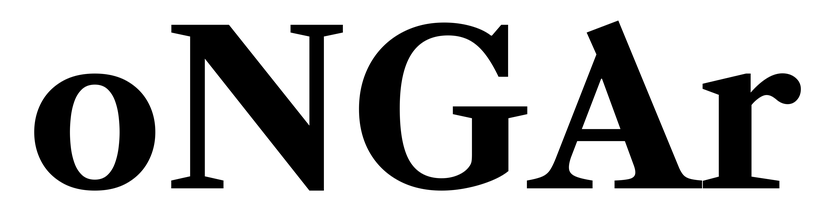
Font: LibreCaslonText_Bold